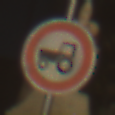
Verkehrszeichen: VerbotKraftfahrzeugeZuegeNichtSchneller25
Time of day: SunriseSunset
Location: Outdoor (Suburban)
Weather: Clear
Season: NotSpecified
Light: Natural